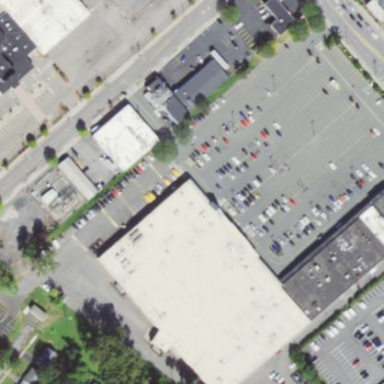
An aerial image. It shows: Retail area.